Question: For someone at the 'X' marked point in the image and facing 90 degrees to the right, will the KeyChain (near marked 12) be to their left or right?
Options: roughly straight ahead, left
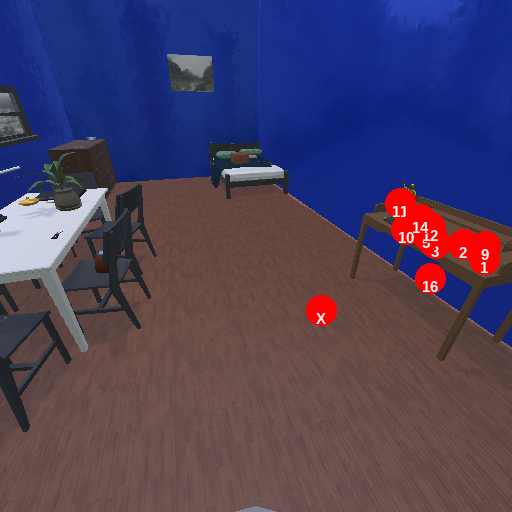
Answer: roughly straight ahead